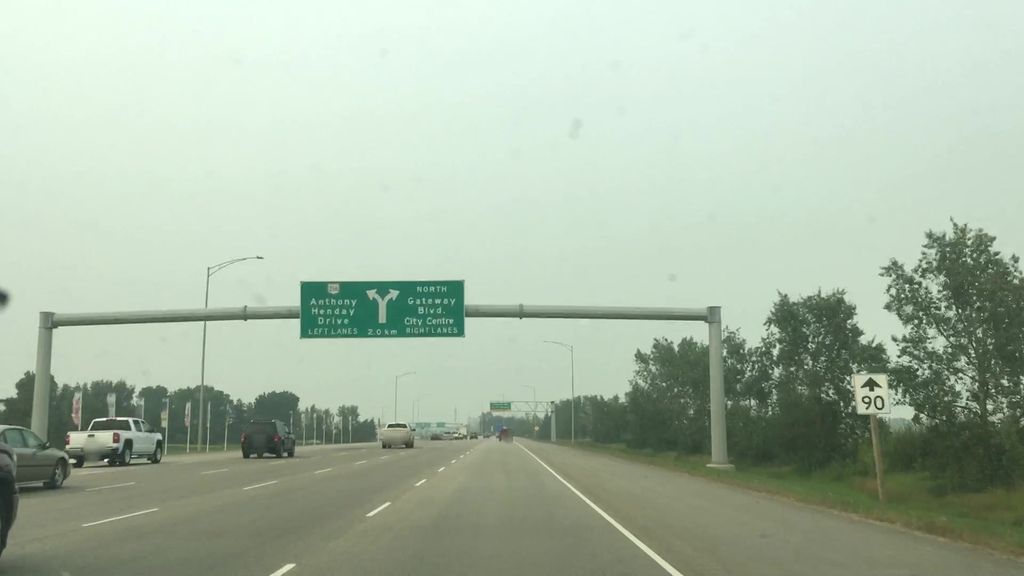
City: edmonton